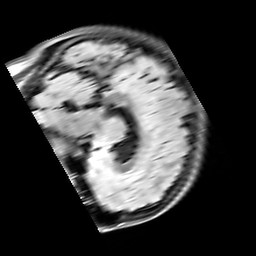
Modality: FLAIR
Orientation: sagittal
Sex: female
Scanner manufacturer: siemens
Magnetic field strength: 3 T
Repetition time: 10 s
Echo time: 0.09 s